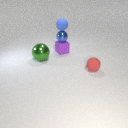
small red rubber sphere to the right of small purple rubber cube